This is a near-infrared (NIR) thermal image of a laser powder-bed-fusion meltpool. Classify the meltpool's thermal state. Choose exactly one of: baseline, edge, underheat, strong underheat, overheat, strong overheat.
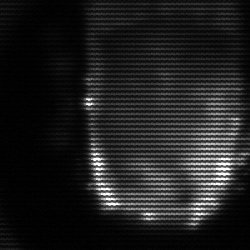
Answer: baseline